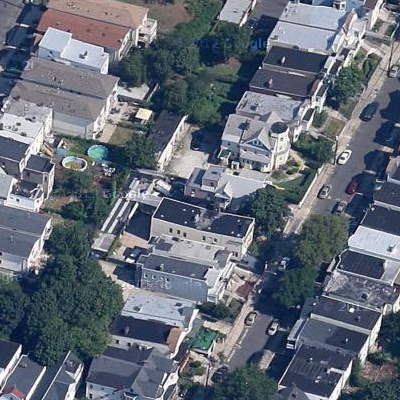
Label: Resident